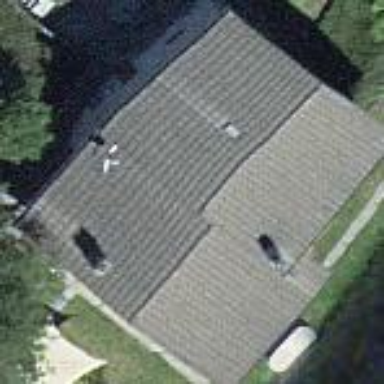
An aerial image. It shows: Simple and straightforward house.